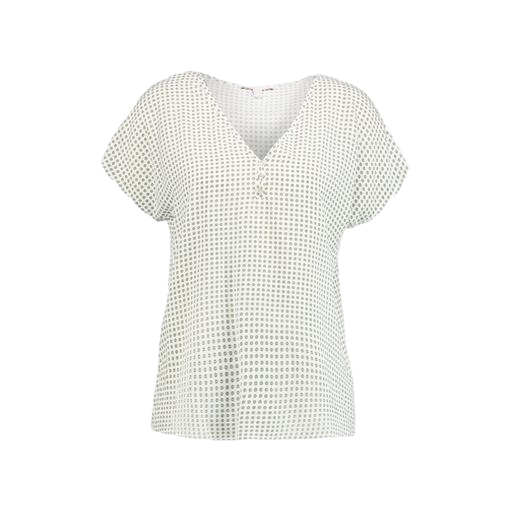
short-sleeve top only macy, white v-neck check top, white printed shirt, white background